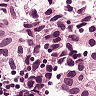
Metastatic tissue present: yes